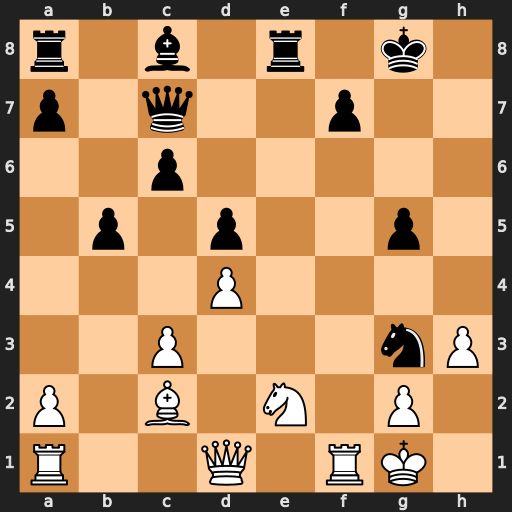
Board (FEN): r1b1r1k1/p1q2p2/2p5/1p1p2p1/3P4/2P3nP/P1B1N1P1/R2Q1RK1
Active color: w
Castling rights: -
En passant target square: -
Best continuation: Nxg3 Qxg3 Qh5